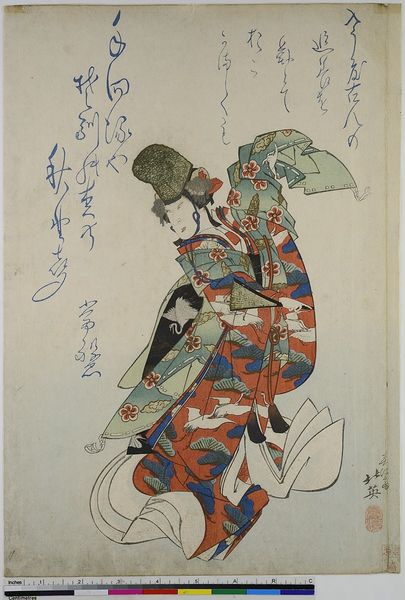
Künstler: Shunbaisai Hokuei
Standort: Hamburg
Institution: Museum für Kunst und Gewerbe Hamburg
Schlagwörter: blumen, bunt, kleid, tanz, vögel, theater, holzschnitt, japan, schrift, farbe, asien, druckgraphik, druckgrafik, asiatisch, kranich, ostasien, china, zeit, postkarte, schauspieler, farbholzschnitt, schauspielerin, kabuki, sarong, edo, reproduktionen, druckerzeugnisse, pflanzenornamente, tierornamente, theateraufführung, ukiyo, blindprägedruck, blinddruck